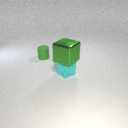
small green rubber cylinder to the left of small cyan metal cube